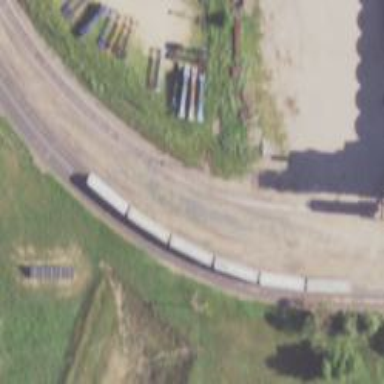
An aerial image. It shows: Rail spur service.